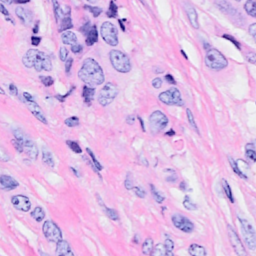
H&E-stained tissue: Breast